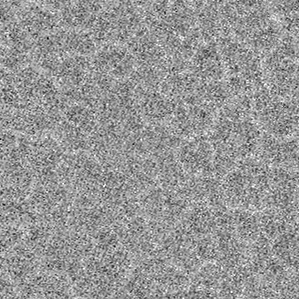
Label: frost